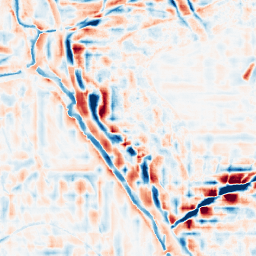
Category: wavelet
Decomposition family: wavelet_reverse_biorthogonal
Decomposition parameters: wavelet: rbio2.4
level: 4
Upsampling method: bicubic
Upsampling parameters: scale: 2
Upsampling scale: 2